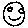
Label: smiley face